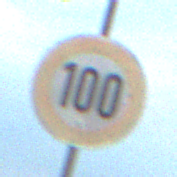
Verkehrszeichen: Geschwindigkeit100
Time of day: SunriseSunset
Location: Outdoor (RoadRail)
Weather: PartlyCloudy
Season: NotSpecified
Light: Natural